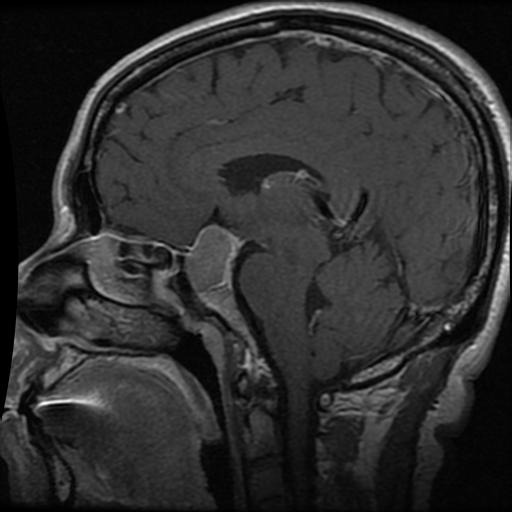
Label: pituitary